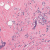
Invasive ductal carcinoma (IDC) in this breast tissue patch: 1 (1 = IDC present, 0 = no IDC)